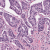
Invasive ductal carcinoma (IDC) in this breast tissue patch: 1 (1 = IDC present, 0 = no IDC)